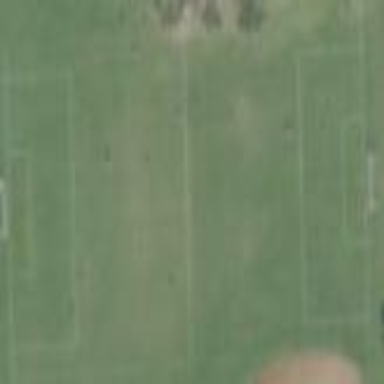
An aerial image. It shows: Soccer pitch designated for leisure and sports activities.